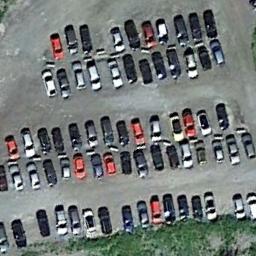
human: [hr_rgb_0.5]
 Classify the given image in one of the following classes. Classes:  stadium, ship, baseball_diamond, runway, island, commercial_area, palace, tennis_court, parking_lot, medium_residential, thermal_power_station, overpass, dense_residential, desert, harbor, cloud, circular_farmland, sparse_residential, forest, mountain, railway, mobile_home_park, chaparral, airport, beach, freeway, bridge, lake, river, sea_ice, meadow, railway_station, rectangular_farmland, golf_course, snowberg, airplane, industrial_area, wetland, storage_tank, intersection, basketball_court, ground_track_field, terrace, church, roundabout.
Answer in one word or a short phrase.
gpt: parking_lot